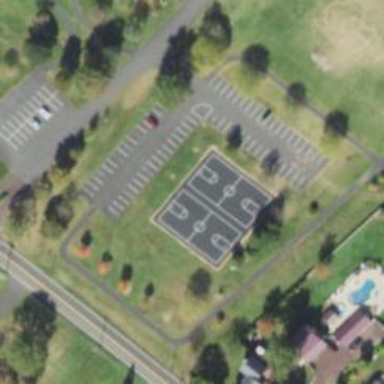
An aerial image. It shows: Basketball court on leisure land pitch.